Question: I have my ViewController, 'MyWebViewController' where I use a 'webView', created in xib. '.h' file has
'''
@interface MyWebViewController : UIViewController
@property (nonatomic,strong) IBOutlet UIWebView* webView;
'''
in '.m' file,
'''
- (void)viewDidLoad {
[super viewDidLoad];
[self.webView loadRequest:[NSURLRequest requestWithURL:[[NSURL alloc] initWithString:@"http://www.google.com"]]];
}
'''
Here is my xib
It works perfect for me.
Later I create another ViewController, 'RootViewController' of type 'MyWebViewController'.
'''
#import "MyWebViewController.h"
@interface RootViewController : MyWebViewController
'''
The xib of 'MyViewViewController' is loaded as expected, but the 'webView' is not loaded to the xib. I spent more time in debugging.
Later, I removed the 'webView' from xib and created it programmatically.
'''
self.webView = [[UIWebView alloc] initWithFrame:CGRectMake(0, 0, 320, 441)];
self.webView.delegate = self;
[self.webView loadRequest:[NSURLRequest requestWithURL:[[NSURL alloc] initWithString:@"http://www.google.com"]]];
[self.view addSubview:self.webView];
'''
Creating the webView programmatically gives the expected output.
I need a little clarification that, why was my 'webView' not loaded, when it was created in xib, and, works fine when it was created programmatically?
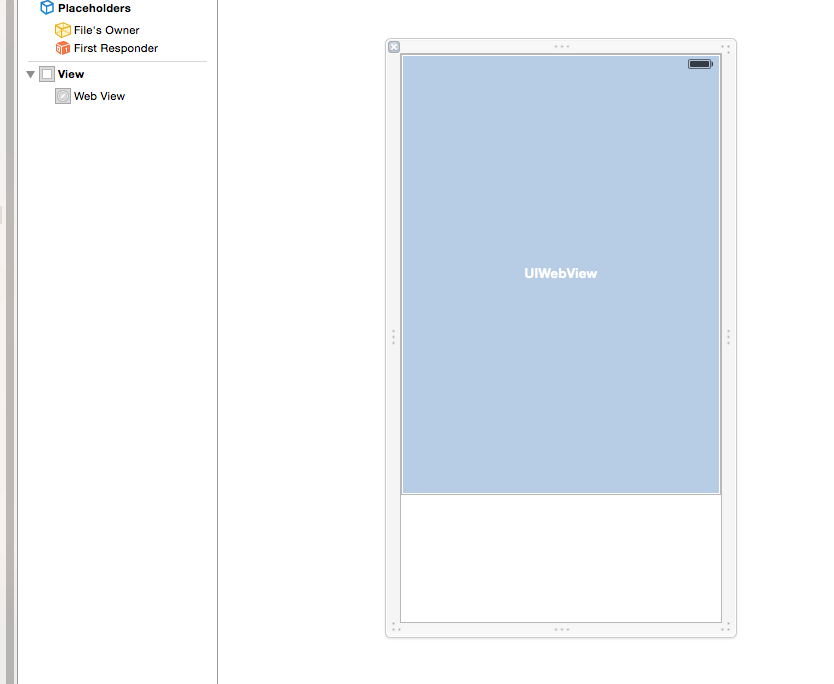
Answer: This was due to change in iOS9 view loading behavior. Developer is supposed to update the UI elements in '-viewWillLayoutSubviews' or '-viewDidAppear'.